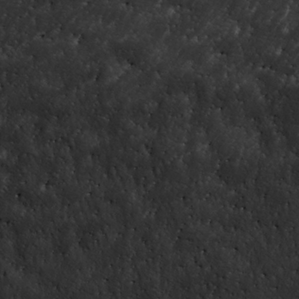
Label: non_frost